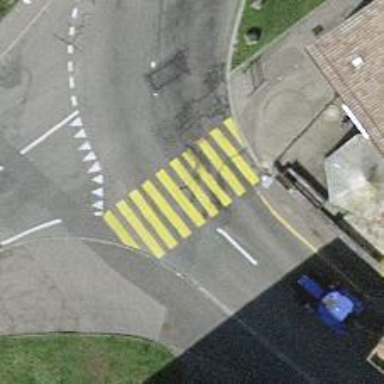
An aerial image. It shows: Marked zebra crossing on the road.